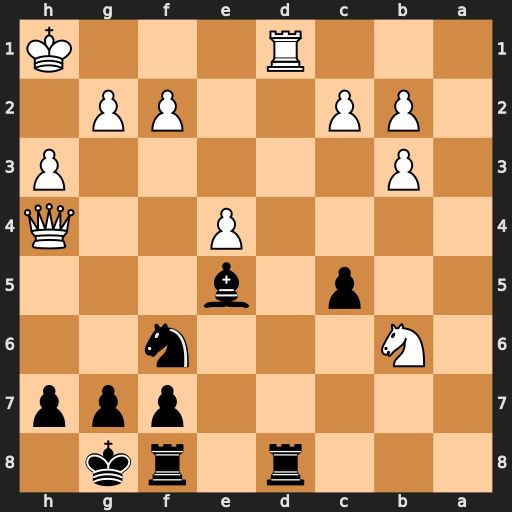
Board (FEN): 3r1rk1/5ppp/1N3n2/2p1b3/4P2Q/1P5P/1PP2PP1/3R3K
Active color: b
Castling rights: -
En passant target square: -
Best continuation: Rxd1#